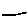
Label: line